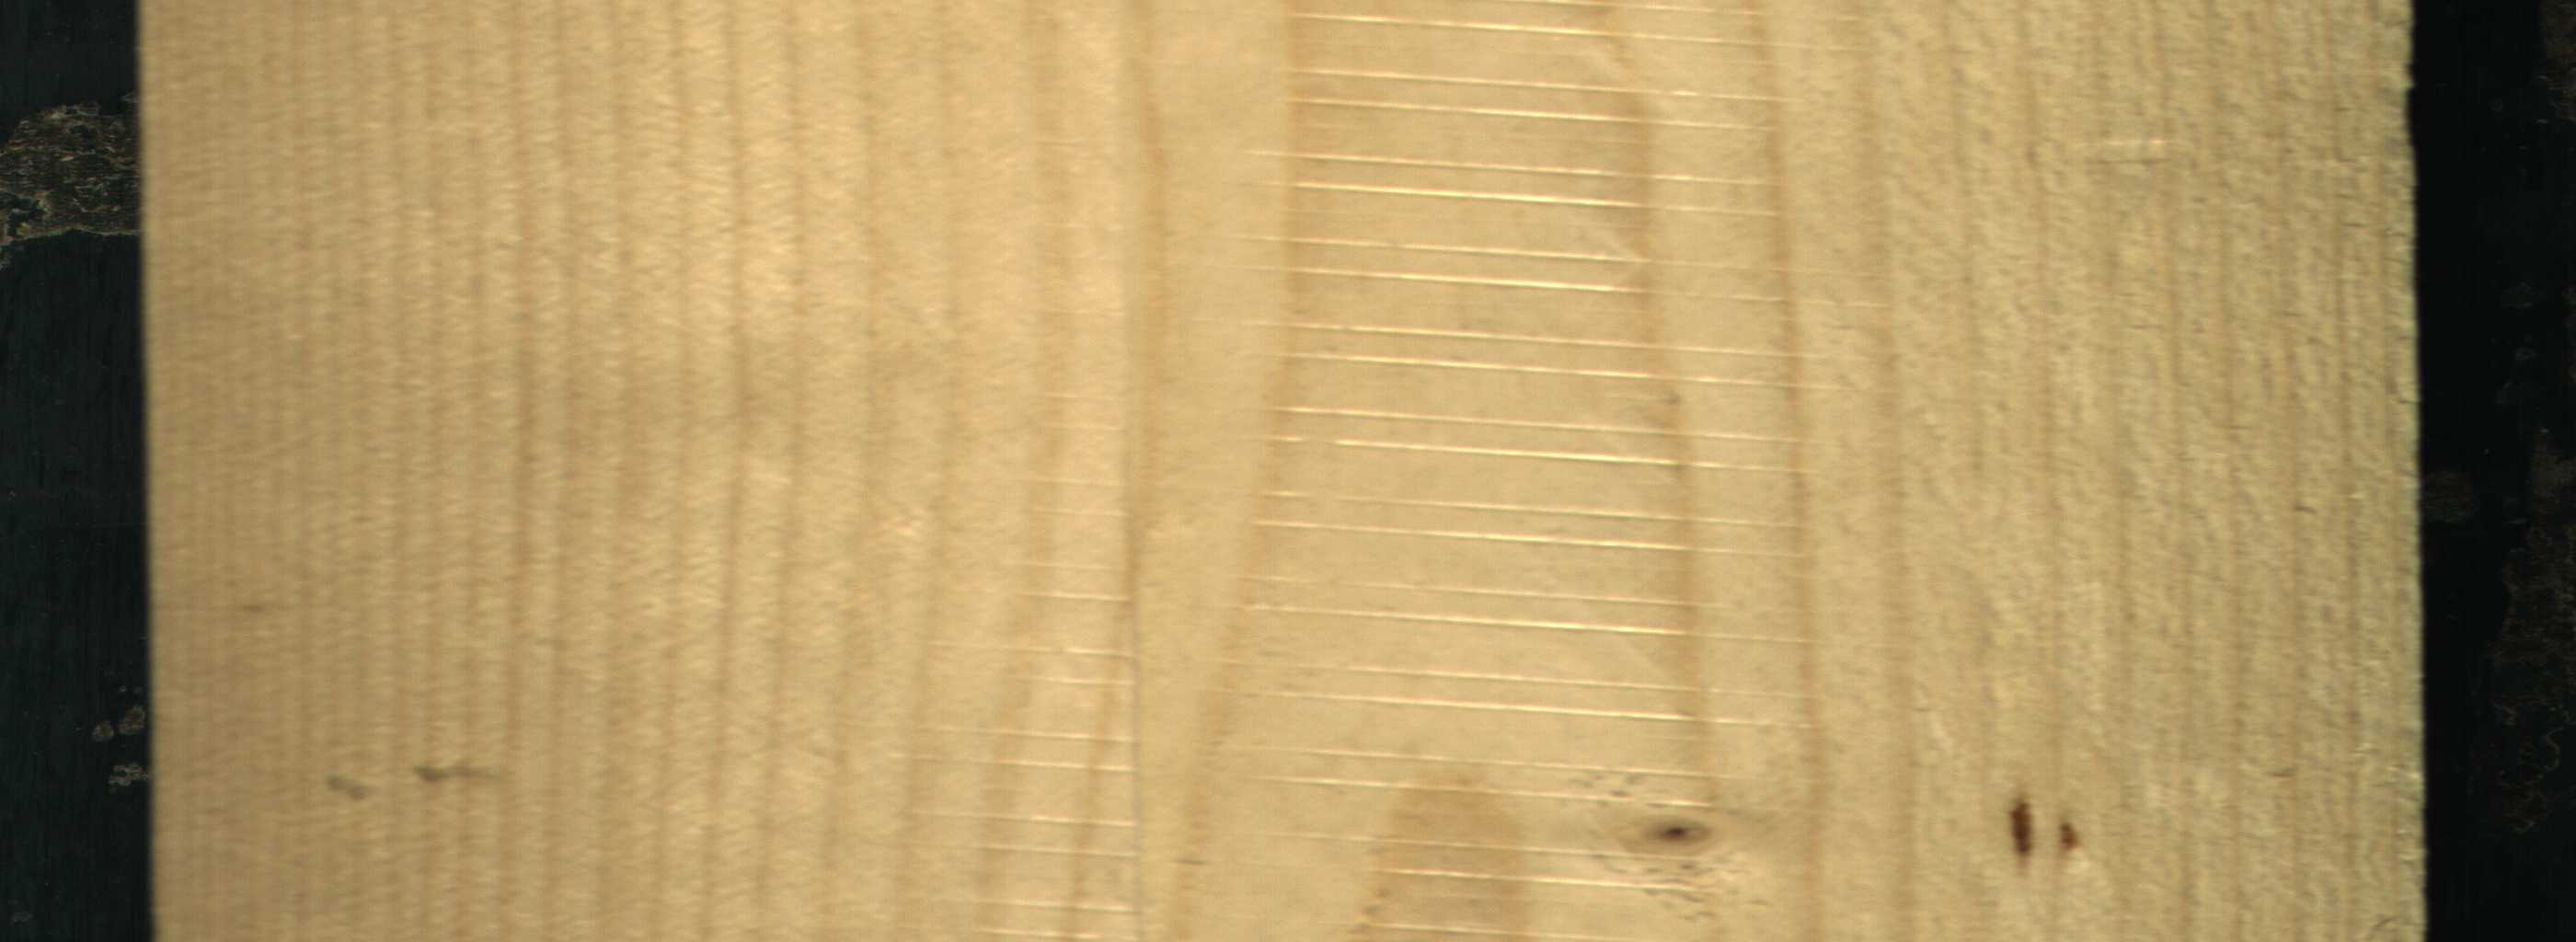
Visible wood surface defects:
resin
Live_Knot